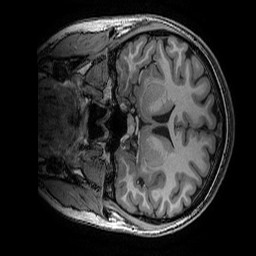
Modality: T1w
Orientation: coronal
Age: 20
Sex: female
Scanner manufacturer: ge
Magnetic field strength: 3 T
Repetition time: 0.007 s
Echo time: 0.00342 s